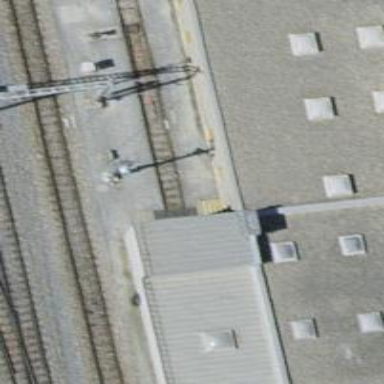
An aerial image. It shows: Narrow-gauge railway yard with electrified tracks featuring contact line.